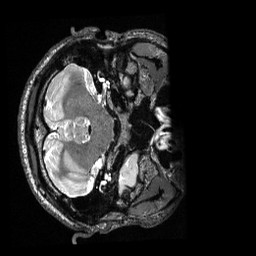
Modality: T2w
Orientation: axial
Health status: healthy
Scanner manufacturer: siemens
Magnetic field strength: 3 T
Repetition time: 3.2 s
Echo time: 0.565 s